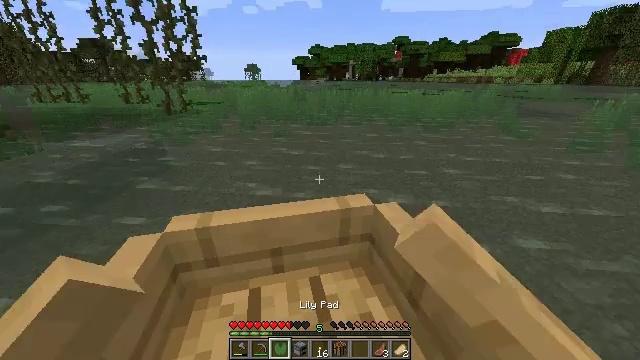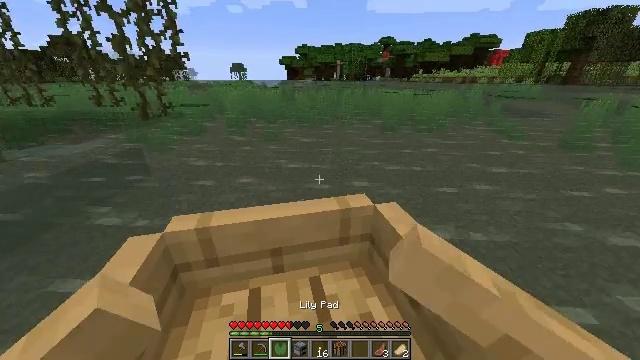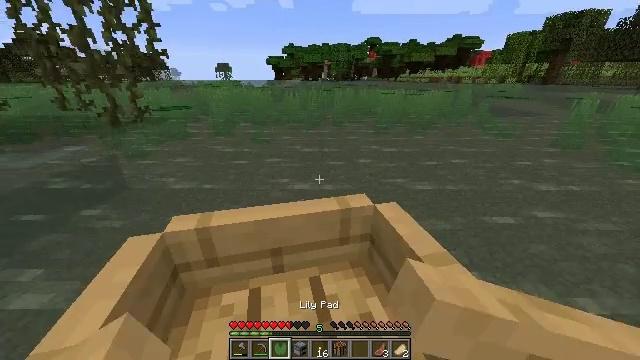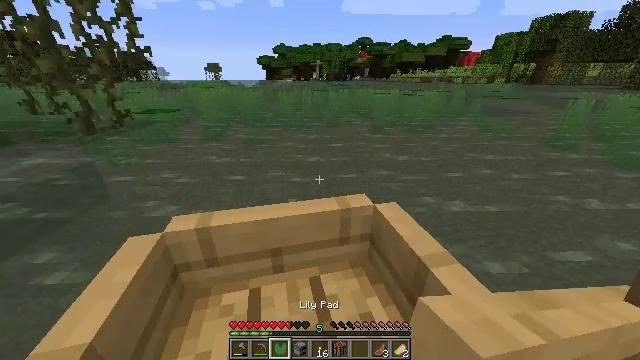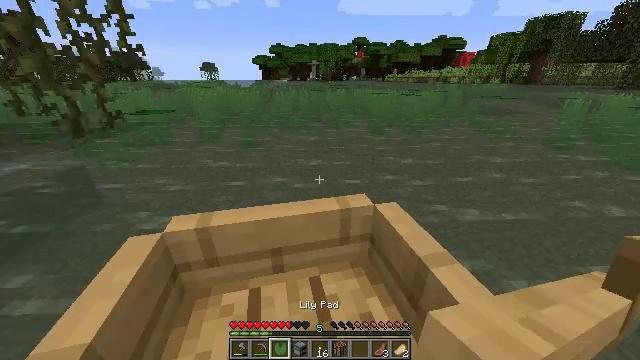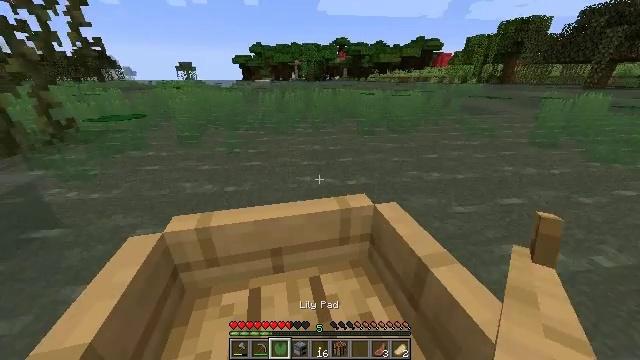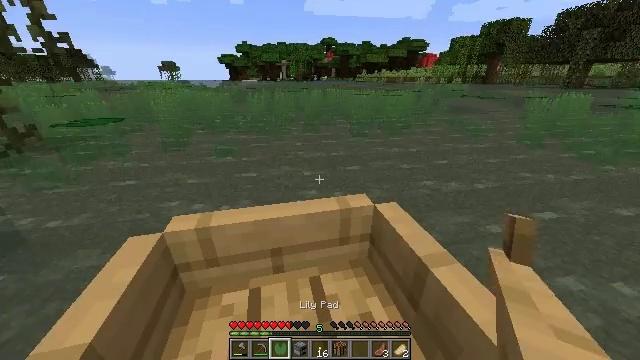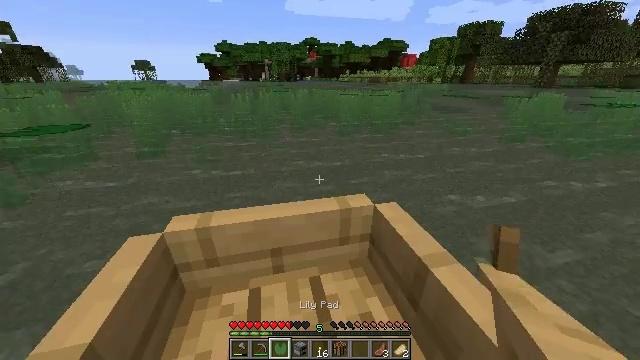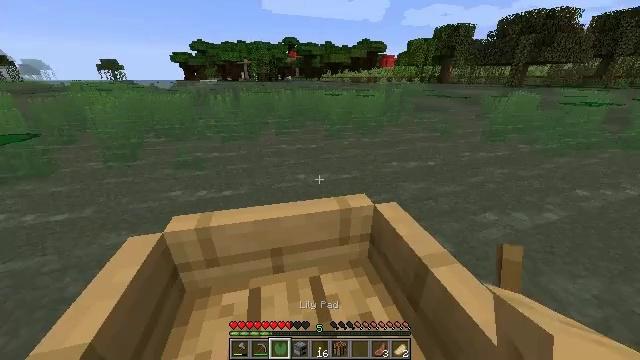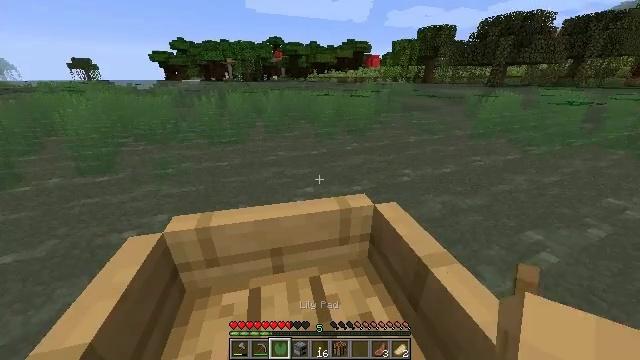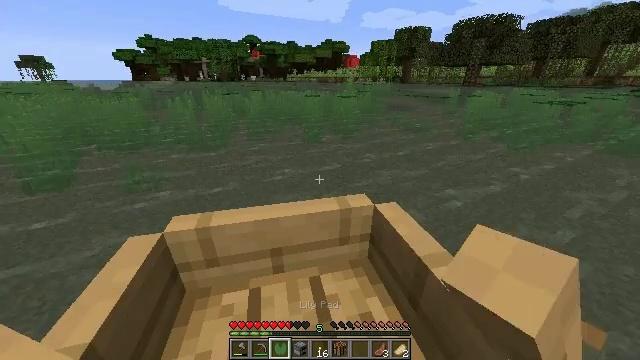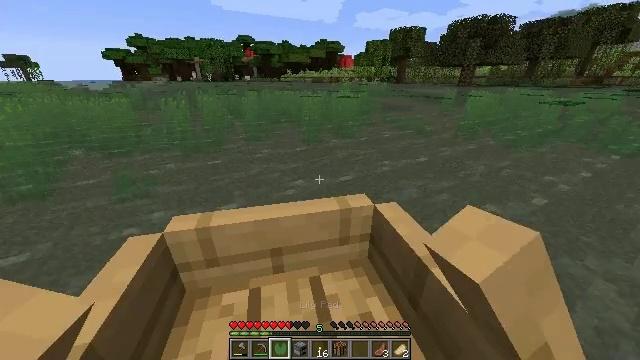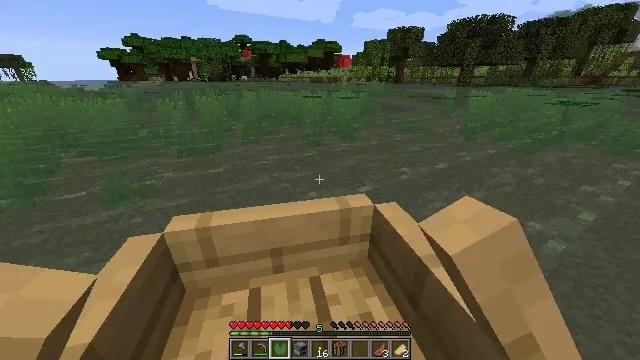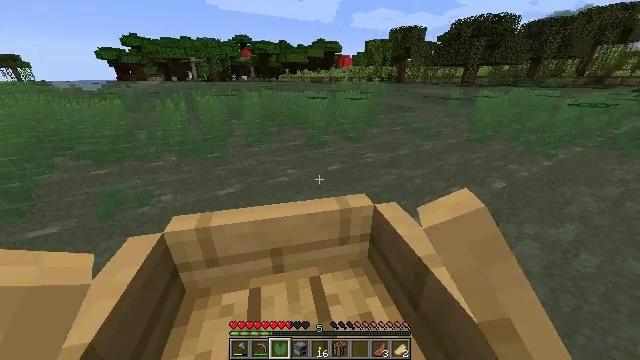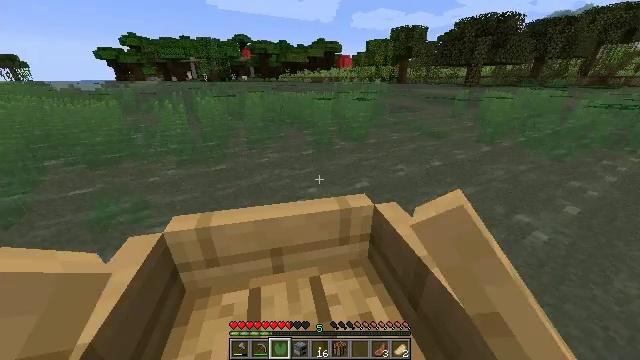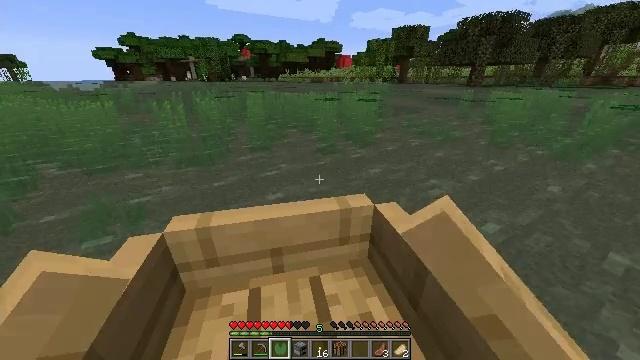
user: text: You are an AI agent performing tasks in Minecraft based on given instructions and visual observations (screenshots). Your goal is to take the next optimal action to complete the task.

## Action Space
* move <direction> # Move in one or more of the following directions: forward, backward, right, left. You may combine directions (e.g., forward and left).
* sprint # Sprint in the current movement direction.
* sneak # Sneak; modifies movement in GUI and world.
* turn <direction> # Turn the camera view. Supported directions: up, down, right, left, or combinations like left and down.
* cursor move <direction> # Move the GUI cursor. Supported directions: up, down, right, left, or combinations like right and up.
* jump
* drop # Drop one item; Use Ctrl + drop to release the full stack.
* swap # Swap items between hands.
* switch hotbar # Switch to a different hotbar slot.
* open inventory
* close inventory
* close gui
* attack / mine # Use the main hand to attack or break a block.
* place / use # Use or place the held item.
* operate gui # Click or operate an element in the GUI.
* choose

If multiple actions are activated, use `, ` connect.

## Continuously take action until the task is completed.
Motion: motion action
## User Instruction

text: Remove a lily pad from the inventory.
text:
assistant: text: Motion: move forward
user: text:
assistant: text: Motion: move forward
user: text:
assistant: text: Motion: move forward and move right
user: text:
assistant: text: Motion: move forward and move right
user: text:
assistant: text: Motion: move forward and move right
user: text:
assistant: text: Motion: move forward and move right
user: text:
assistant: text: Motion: move forward
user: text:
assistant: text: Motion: move forward
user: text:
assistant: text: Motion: move forward and move left
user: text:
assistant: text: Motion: move forward and move left
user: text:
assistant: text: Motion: move forward and move left
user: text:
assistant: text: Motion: move forward
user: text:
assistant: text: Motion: move forward
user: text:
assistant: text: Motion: move forward
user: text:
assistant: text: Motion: move forward
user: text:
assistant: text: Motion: move forward
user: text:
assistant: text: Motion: move forward
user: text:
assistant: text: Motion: move forward and move left
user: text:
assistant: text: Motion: move forward and move left
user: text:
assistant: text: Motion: move forward and move left
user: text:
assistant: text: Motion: move forward
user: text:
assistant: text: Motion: move forward
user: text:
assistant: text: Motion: move forward
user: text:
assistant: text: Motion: move forward
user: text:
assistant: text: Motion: move forward
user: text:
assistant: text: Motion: move forward
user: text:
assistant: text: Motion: move forward
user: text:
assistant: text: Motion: move forward
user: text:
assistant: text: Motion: move forward
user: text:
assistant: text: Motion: move forward